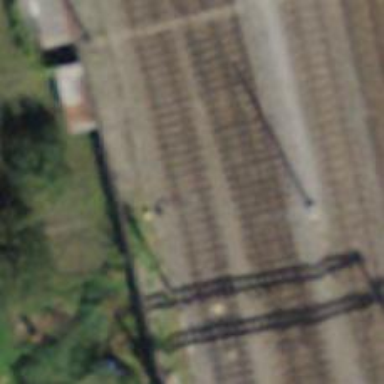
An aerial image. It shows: Railway track with contact line for electrification.